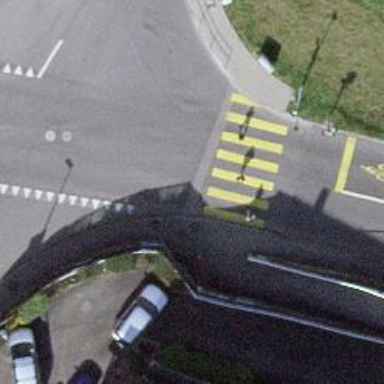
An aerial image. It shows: Road crossing with traffic signals.